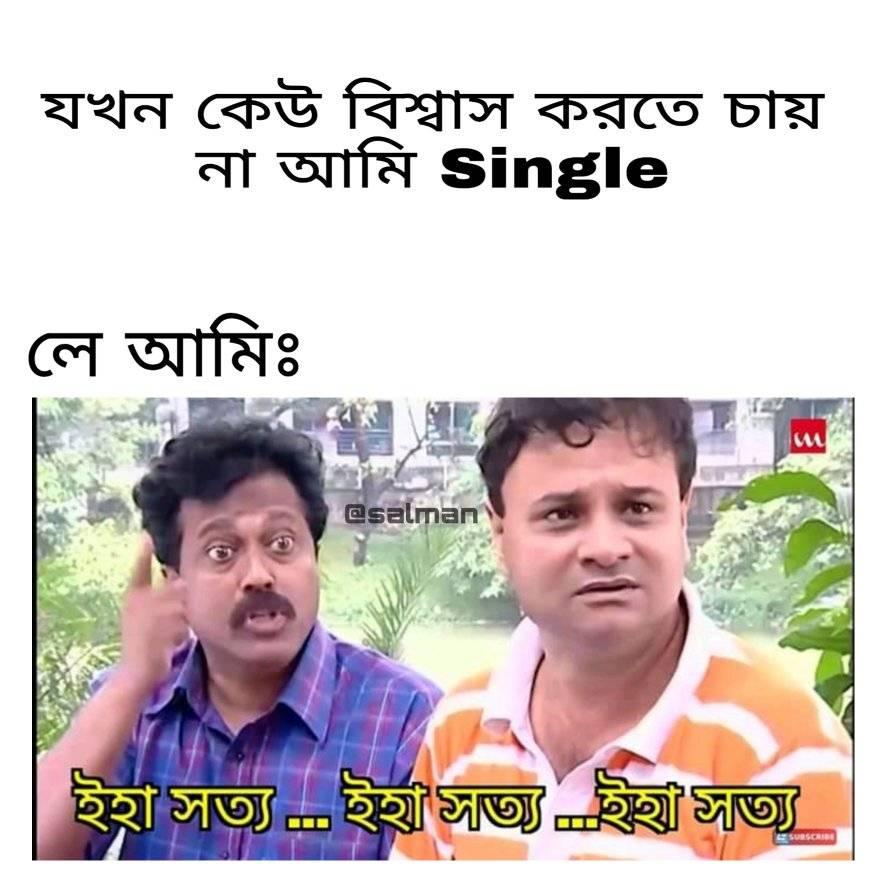
Caption: যখন কেউ  বিশ্বাস করতে চায় না আমি Single    লে আমিঃ   ইহা সত্য ... ইহা সত্য ... ইহা সত্য
Label: non-hate